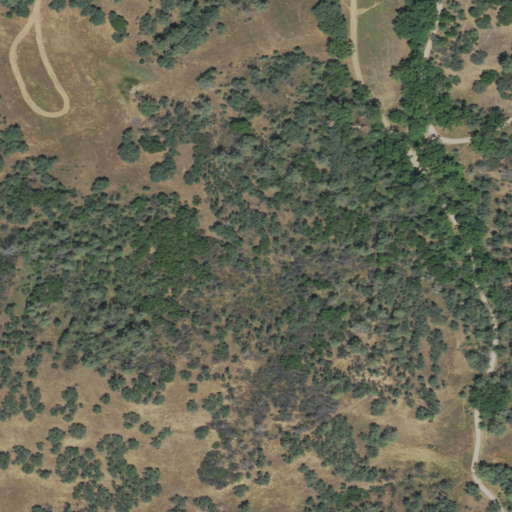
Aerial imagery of plain(s) in California named Casey Flats containing shrub, grassland, open development, mixed forest, and evergreen forest